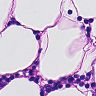
Metastatic tissue present: no